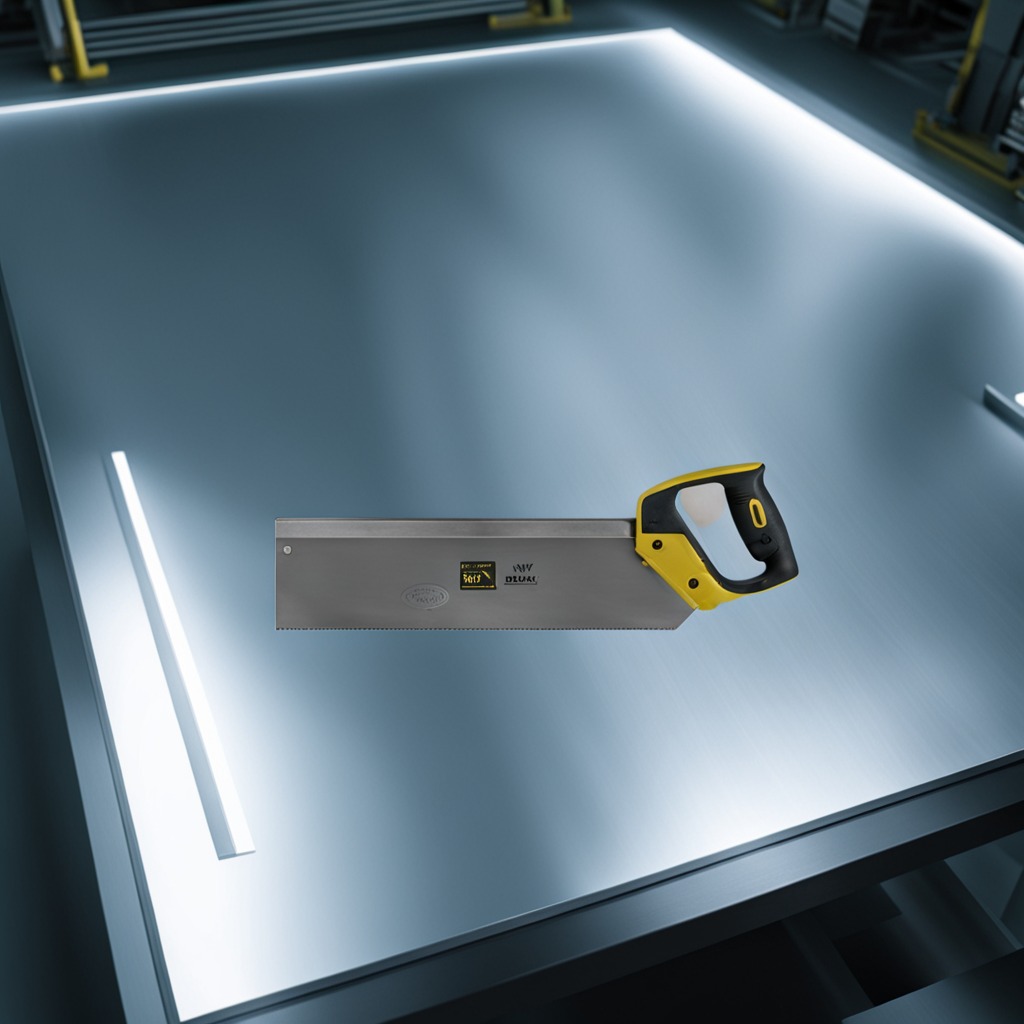
A handheld metal saw is lying on a metal table in a machine shop under fluorescent lights.